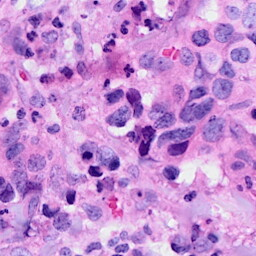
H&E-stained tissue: Breast